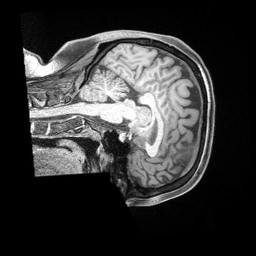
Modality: T1w
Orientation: sagittal
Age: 37
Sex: female
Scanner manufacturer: siemens
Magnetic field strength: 3 T
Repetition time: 2 s
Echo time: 0.00211 s